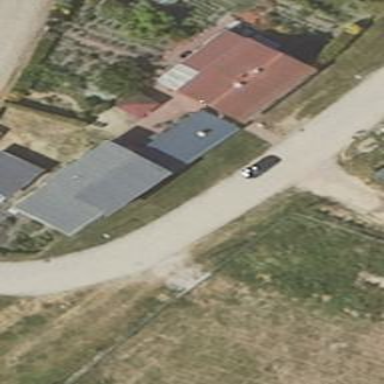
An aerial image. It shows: Shed.